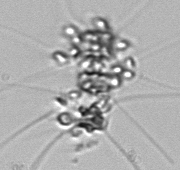
Label: Chaetoceros_didymus_TAG_external_flagellate